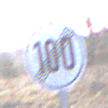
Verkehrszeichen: EndeGeschwindigkeit100
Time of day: MorningAfternoon
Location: Outdoor (Nature)
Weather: PartlyCloudy
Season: NotSpecified
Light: Natural